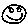
Label: smiley face